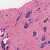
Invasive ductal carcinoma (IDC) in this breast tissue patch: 0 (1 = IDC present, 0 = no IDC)